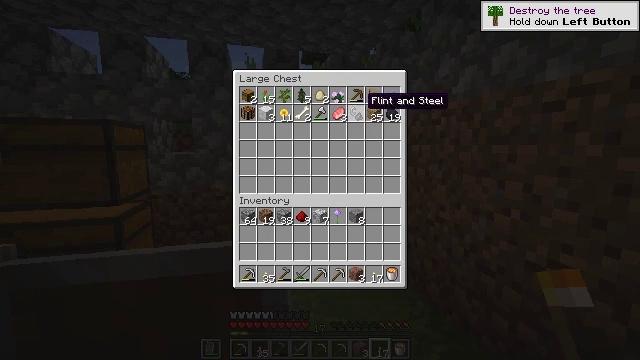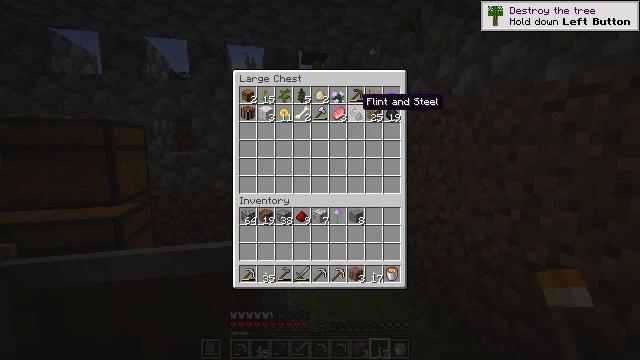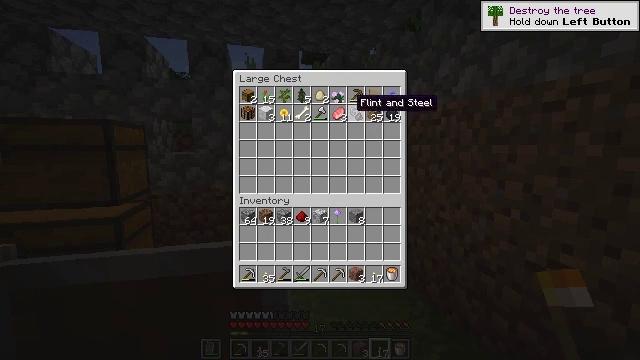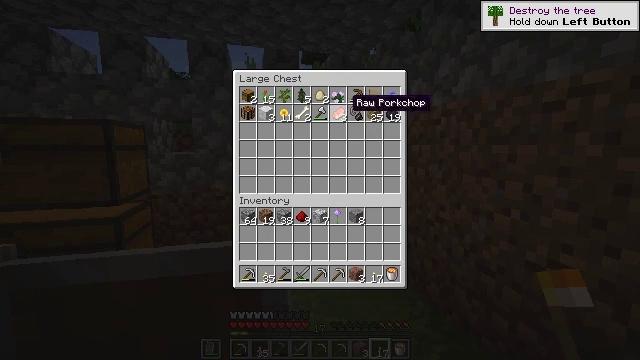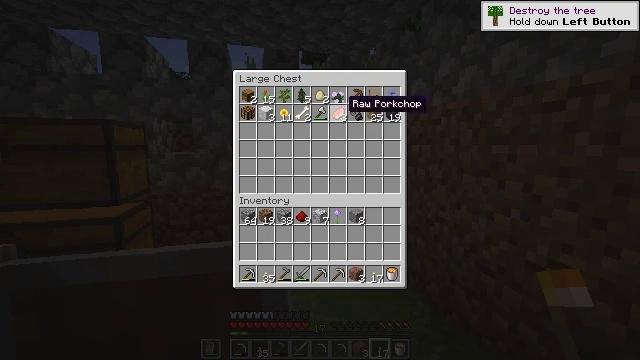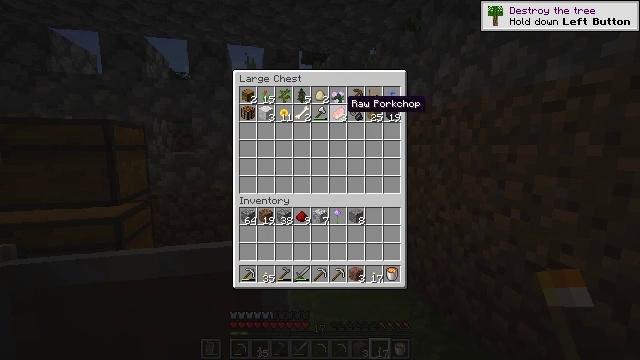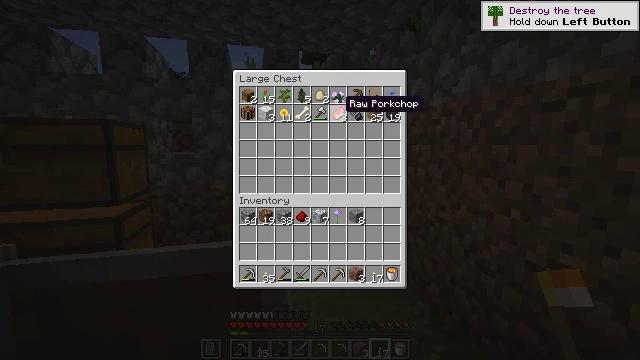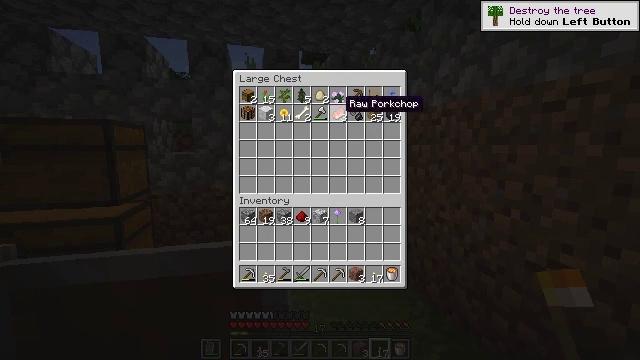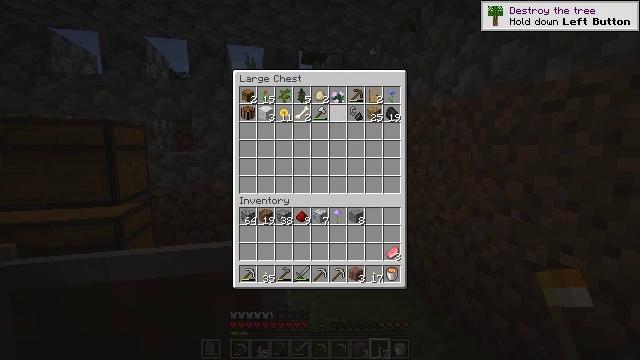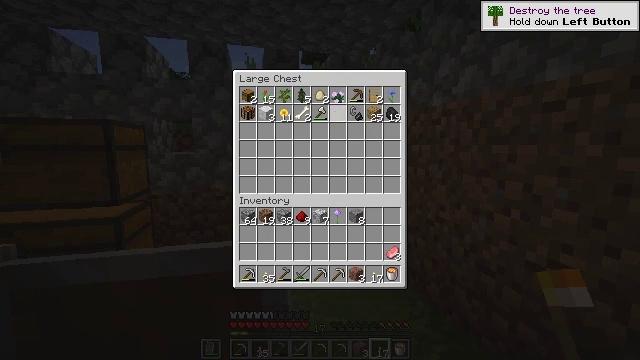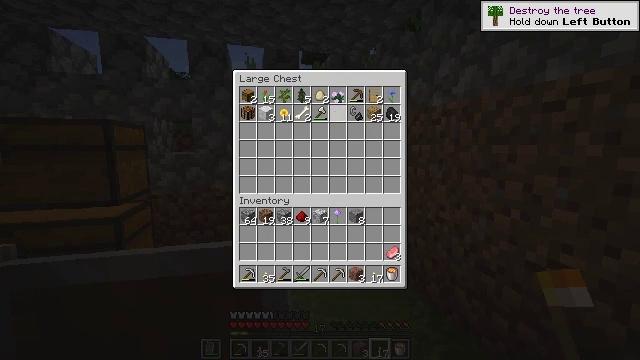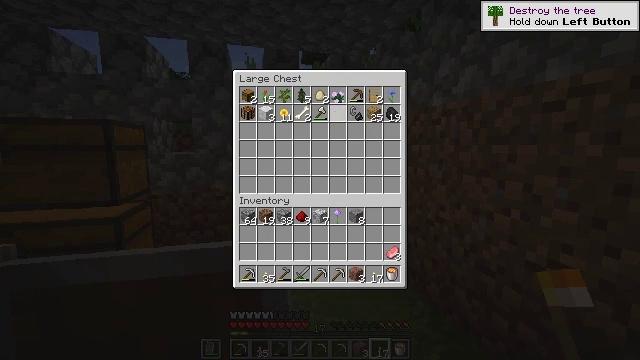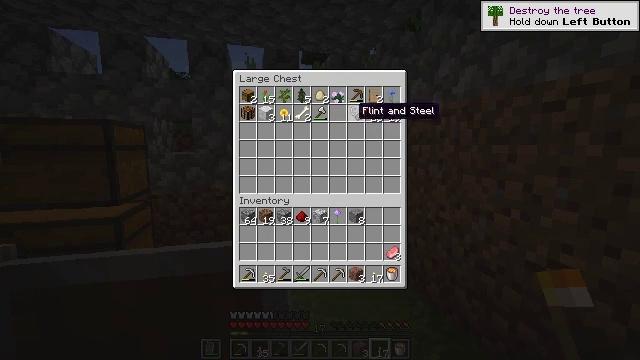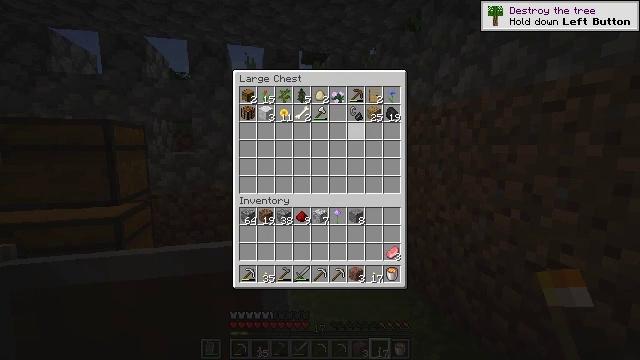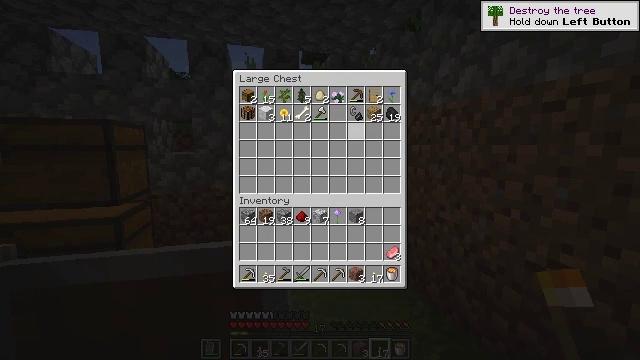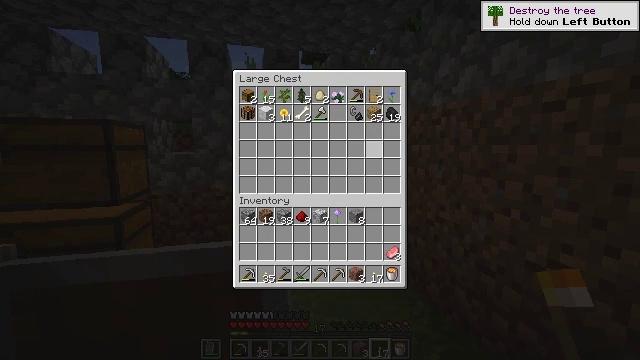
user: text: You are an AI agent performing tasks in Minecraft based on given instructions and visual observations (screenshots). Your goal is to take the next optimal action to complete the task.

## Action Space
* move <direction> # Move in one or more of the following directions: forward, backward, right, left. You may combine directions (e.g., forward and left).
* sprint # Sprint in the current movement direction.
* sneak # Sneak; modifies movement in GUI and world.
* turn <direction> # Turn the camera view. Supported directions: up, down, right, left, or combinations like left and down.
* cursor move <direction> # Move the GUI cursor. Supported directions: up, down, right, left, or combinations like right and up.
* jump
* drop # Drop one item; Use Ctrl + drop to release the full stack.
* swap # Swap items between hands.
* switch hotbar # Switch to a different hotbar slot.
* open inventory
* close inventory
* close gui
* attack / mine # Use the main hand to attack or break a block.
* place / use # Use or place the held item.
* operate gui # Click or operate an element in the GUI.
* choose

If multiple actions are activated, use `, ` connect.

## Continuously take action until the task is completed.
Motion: motion action
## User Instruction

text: craft item air
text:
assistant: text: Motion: no_op
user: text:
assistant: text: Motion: no_op
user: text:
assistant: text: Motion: no_op
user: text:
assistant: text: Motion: sneak
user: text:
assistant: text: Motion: sneak
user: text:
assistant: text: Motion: sneak
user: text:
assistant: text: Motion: sneak
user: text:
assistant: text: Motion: sneak, choose
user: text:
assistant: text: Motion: sneak, choose
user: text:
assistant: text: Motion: sneak, choose
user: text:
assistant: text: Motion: sneak
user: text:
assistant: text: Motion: sneak, cursor move right
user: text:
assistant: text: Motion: sneak
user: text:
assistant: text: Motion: sneak, cursor move down
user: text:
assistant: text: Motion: sneak, cursor move right and down
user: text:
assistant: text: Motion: sneak, cursor move right and down
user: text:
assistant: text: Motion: cursor move right and down
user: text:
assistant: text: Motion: no_op
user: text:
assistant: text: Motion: no_op
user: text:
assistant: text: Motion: no_op
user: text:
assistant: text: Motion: no_op
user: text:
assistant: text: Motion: no_op
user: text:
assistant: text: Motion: cursor move left and down
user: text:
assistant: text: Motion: no_op
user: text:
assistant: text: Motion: no_op
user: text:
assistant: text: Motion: no_op
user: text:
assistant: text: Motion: operate gui
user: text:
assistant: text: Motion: operate gui
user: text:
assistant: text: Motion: operate gui
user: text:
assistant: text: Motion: no_op